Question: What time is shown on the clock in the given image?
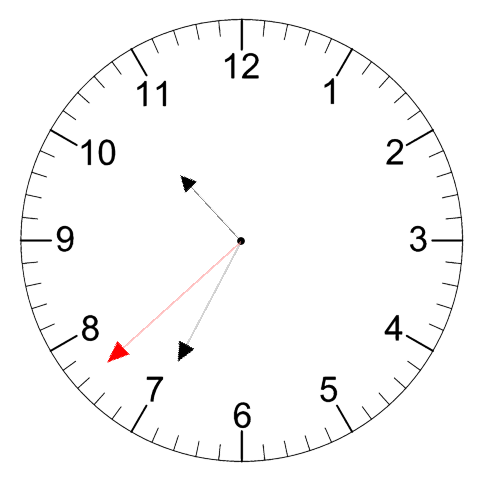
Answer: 10:34:38